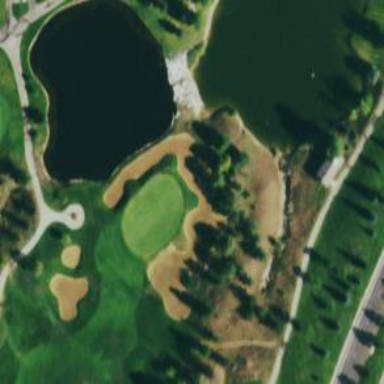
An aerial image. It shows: Water hazard in golf course. The hazard is natural water feature.